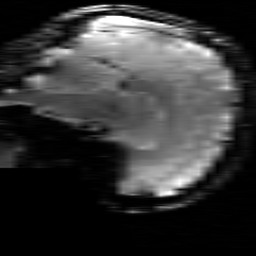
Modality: T2starw
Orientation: sagittal
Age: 19
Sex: female
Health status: healthy
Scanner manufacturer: siemens
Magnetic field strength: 3 T
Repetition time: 0.7 s
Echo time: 0.02 s